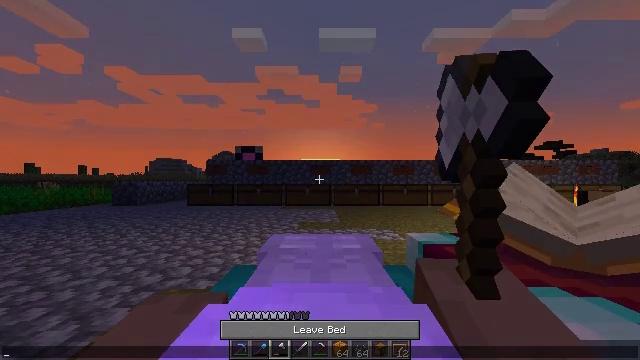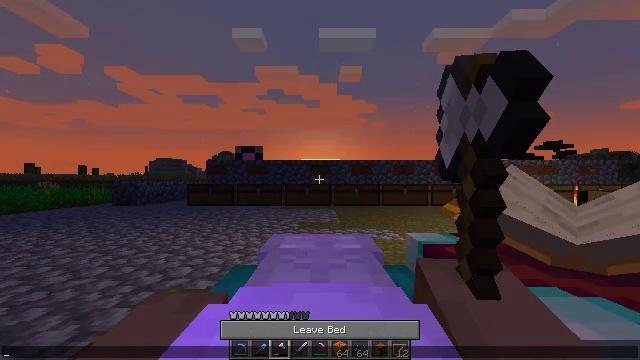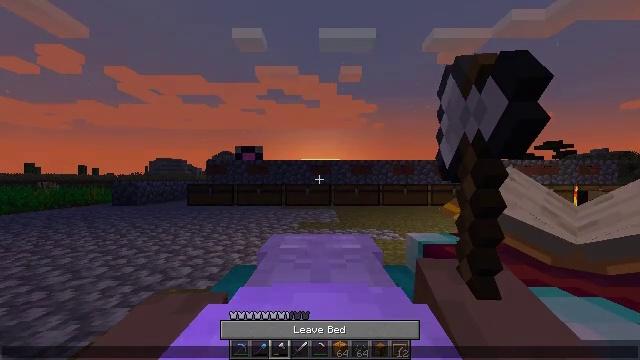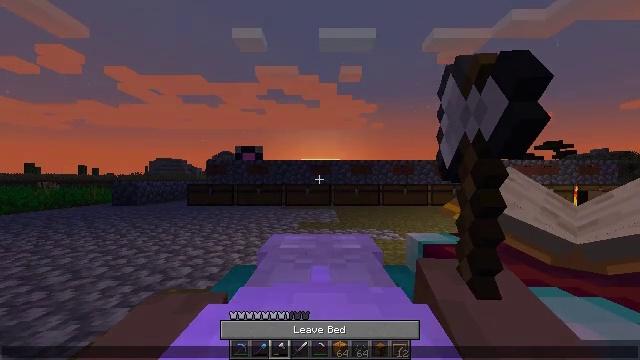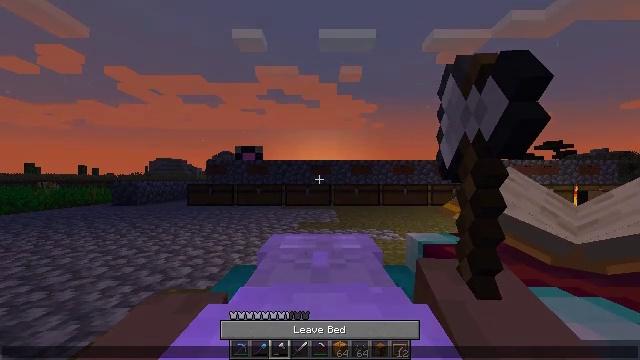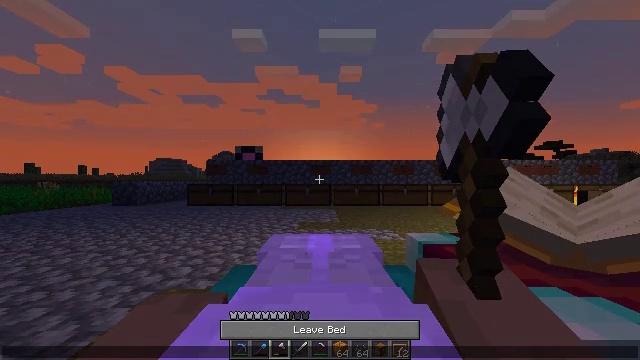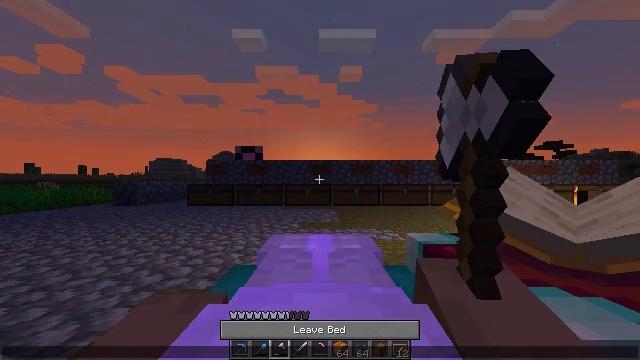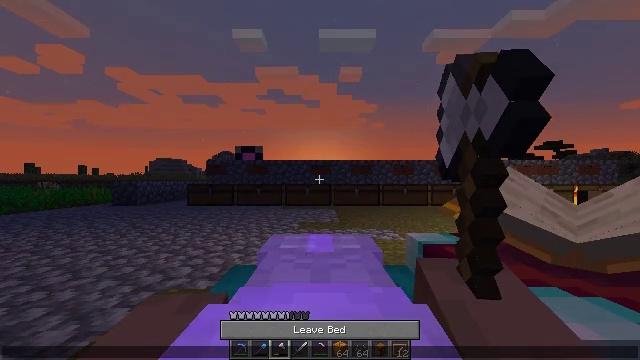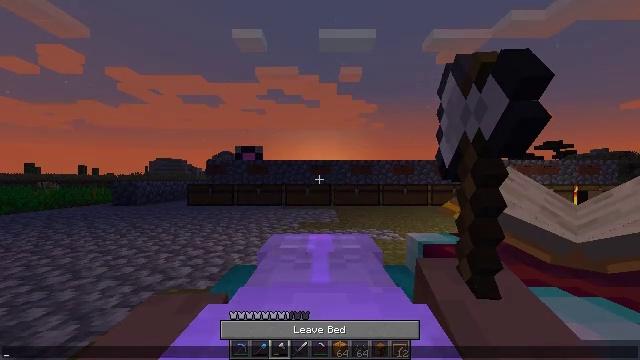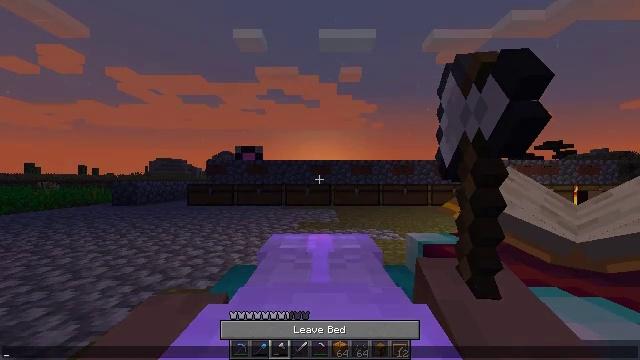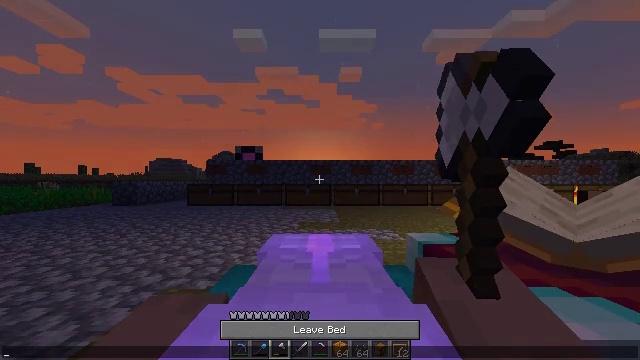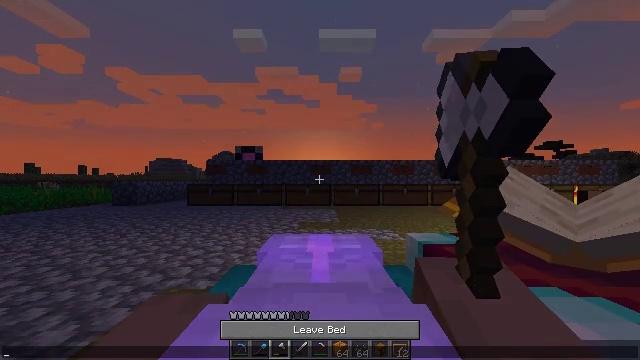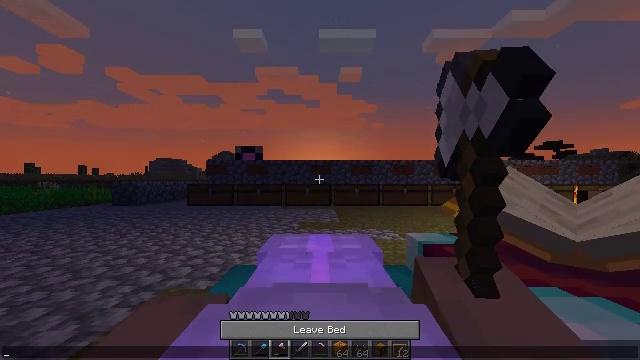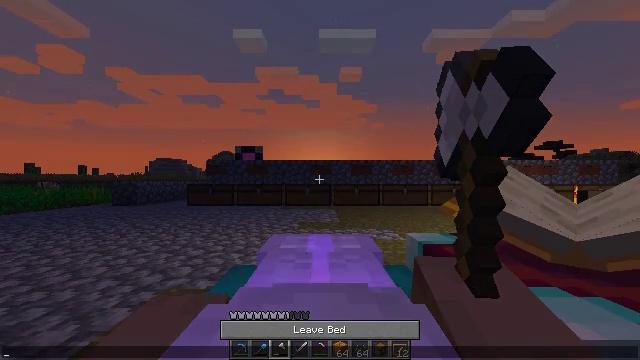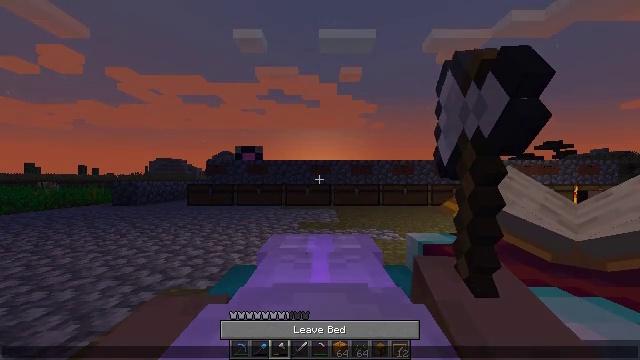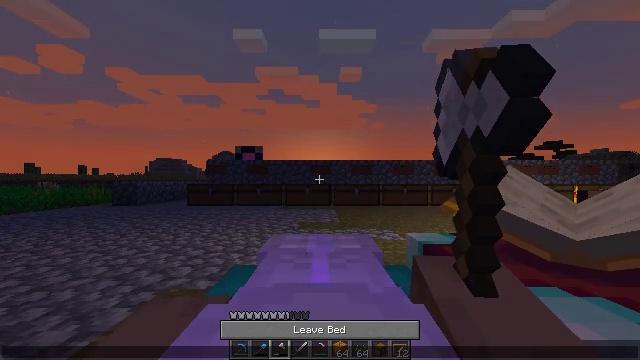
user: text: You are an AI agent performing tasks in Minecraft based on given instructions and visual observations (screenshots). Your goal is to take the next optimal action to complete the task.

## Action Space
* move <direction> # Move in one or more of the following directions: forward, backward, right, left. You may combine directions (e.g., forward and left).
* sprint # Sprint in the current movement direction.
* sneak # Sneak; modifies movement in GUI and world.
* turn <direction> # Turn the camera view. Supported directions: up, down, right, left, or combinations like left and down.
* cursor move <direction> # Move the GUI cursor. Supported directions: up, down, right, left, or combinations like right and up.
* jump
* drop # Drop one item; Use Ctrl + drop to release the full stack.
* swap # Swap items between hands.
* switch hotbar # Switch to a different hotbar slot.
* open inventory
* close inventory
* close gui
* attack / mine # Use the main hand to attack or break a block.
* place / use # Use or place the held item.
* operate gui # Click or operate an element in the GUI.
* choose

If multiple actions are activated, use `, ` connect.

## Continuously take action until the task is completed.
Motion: motion action
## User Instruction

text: Mine beetroots from the garden.
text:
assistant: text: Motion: no_op
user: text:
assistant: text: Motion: no_op
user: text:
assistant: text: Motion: no_op
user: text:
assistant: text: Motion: no_op
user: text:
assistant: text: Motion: no_op
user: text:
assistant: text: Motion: no_op
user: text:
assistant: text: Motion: no_op
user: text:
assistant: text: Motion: no_op
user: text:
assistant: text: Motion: no_op
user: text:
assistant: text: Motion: no_op
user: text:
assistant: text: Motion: no_op
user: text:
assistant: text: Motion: no_op
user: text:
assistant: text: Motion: no_op
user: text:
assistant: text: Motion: no_op
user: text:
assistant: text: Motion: no_op
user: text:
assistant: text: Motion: no_op
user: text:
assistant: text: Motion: no_op
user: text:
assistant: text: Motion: no_op
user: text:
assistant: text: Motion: no_op
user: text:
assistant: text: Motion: no_op
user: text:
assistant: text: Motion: no_op
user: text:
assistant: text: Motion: no_op
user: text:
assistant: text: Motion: no_op
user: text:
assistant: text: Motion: no_op
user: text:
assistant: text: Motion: no_op
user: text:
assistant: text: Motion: no_op
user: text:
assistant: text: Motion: no_op
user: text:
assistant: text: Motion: no_op
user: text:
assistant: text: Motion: no_op
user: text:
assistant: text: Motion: no_op